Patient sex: M
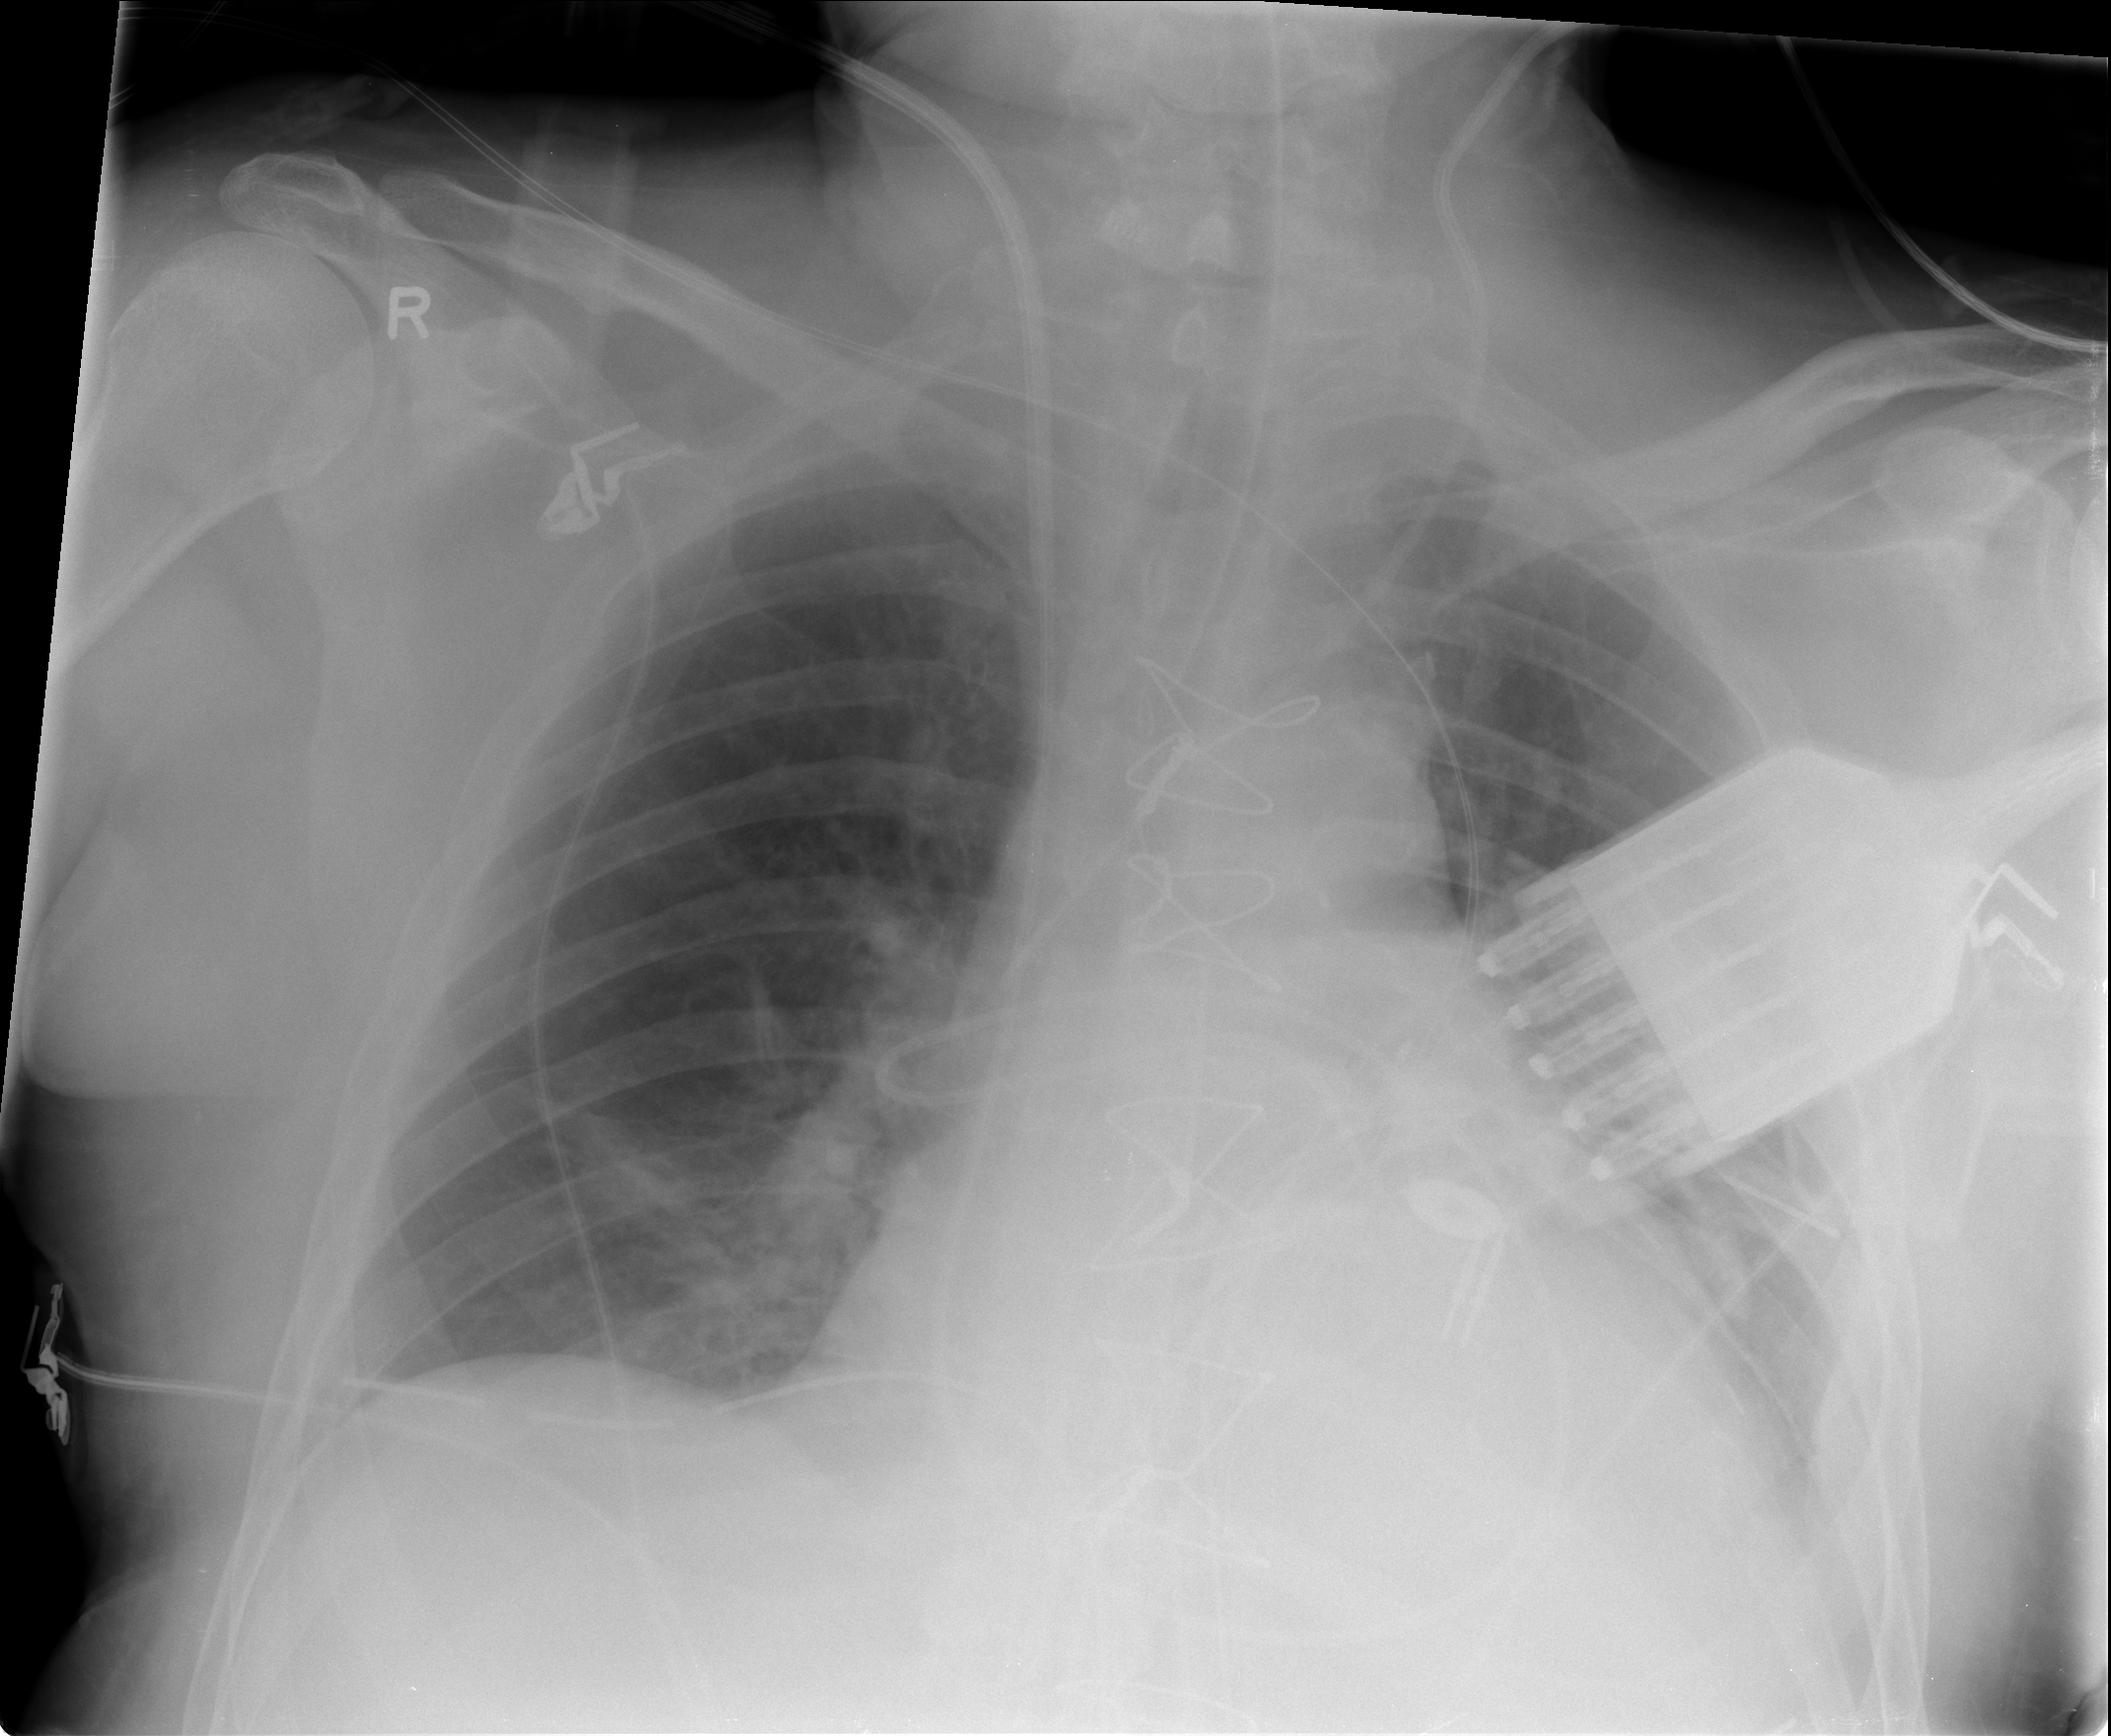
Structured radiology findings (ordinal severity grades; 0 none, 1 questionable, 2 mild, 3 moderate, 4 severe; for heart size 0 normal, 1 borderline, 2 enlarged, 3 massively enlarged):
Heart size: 2
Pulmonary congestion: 0
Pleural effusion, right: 0
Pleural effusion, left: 2
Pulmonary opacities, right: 0
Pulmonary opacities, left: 0
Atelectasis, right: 2
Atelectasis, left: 2